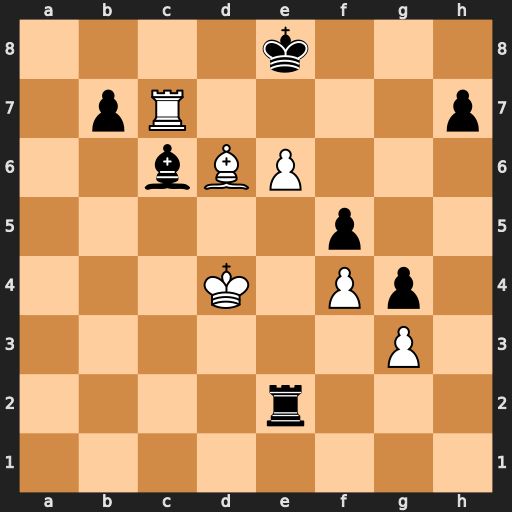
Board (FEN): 4k3/1pR4p/2bBP3/5p2/3K1Pp1/6P1/4r3/8
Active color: w
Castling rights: -
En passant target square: -
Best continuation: Rc8#